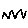
Label: zigzag